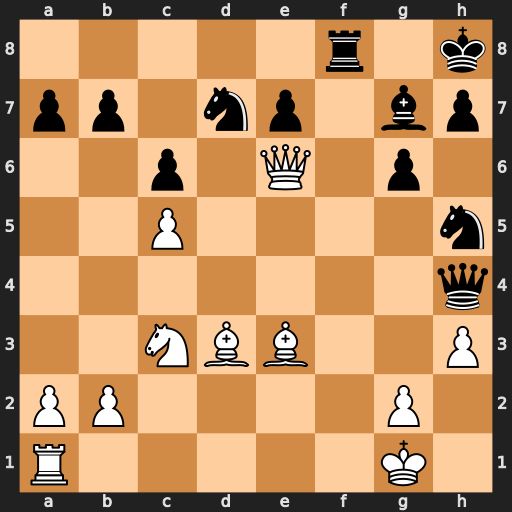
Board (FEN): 5r1k/pp1np1bp/2p1Q1p1/2P4n/7q/2NBB2P/PP4P1/R5K1
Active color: w
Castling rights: -
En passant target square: -
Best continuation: Qxd7 Qg3 Qxe7